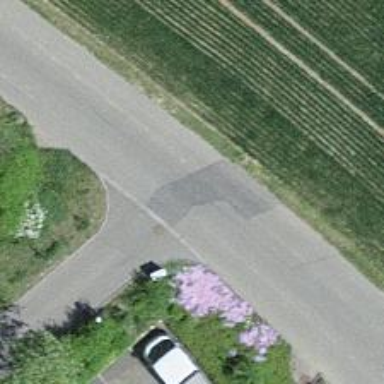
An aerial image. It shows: Unclassified road with asphalt surface and sidewalk on the left.